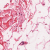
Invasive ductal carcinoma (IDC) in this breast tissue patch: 0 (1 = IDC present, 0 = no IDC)